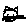
Label: cat